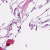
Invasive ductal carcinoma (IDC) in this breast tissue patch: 0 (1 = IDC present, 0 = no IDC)